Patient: sex M, age 47
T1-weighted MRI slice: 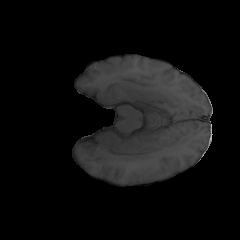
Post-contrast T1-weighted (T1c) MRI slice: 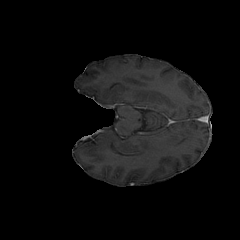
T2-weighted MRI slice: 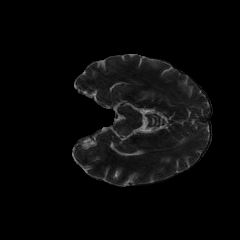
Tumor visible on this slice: yes
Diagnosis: Astrocytoma, IDH-wildtype
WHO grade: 3